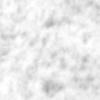
Label: no_change